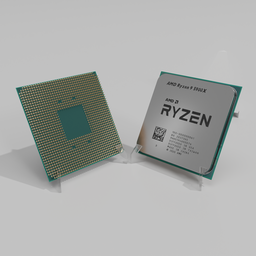
Label: electronics